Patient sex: F
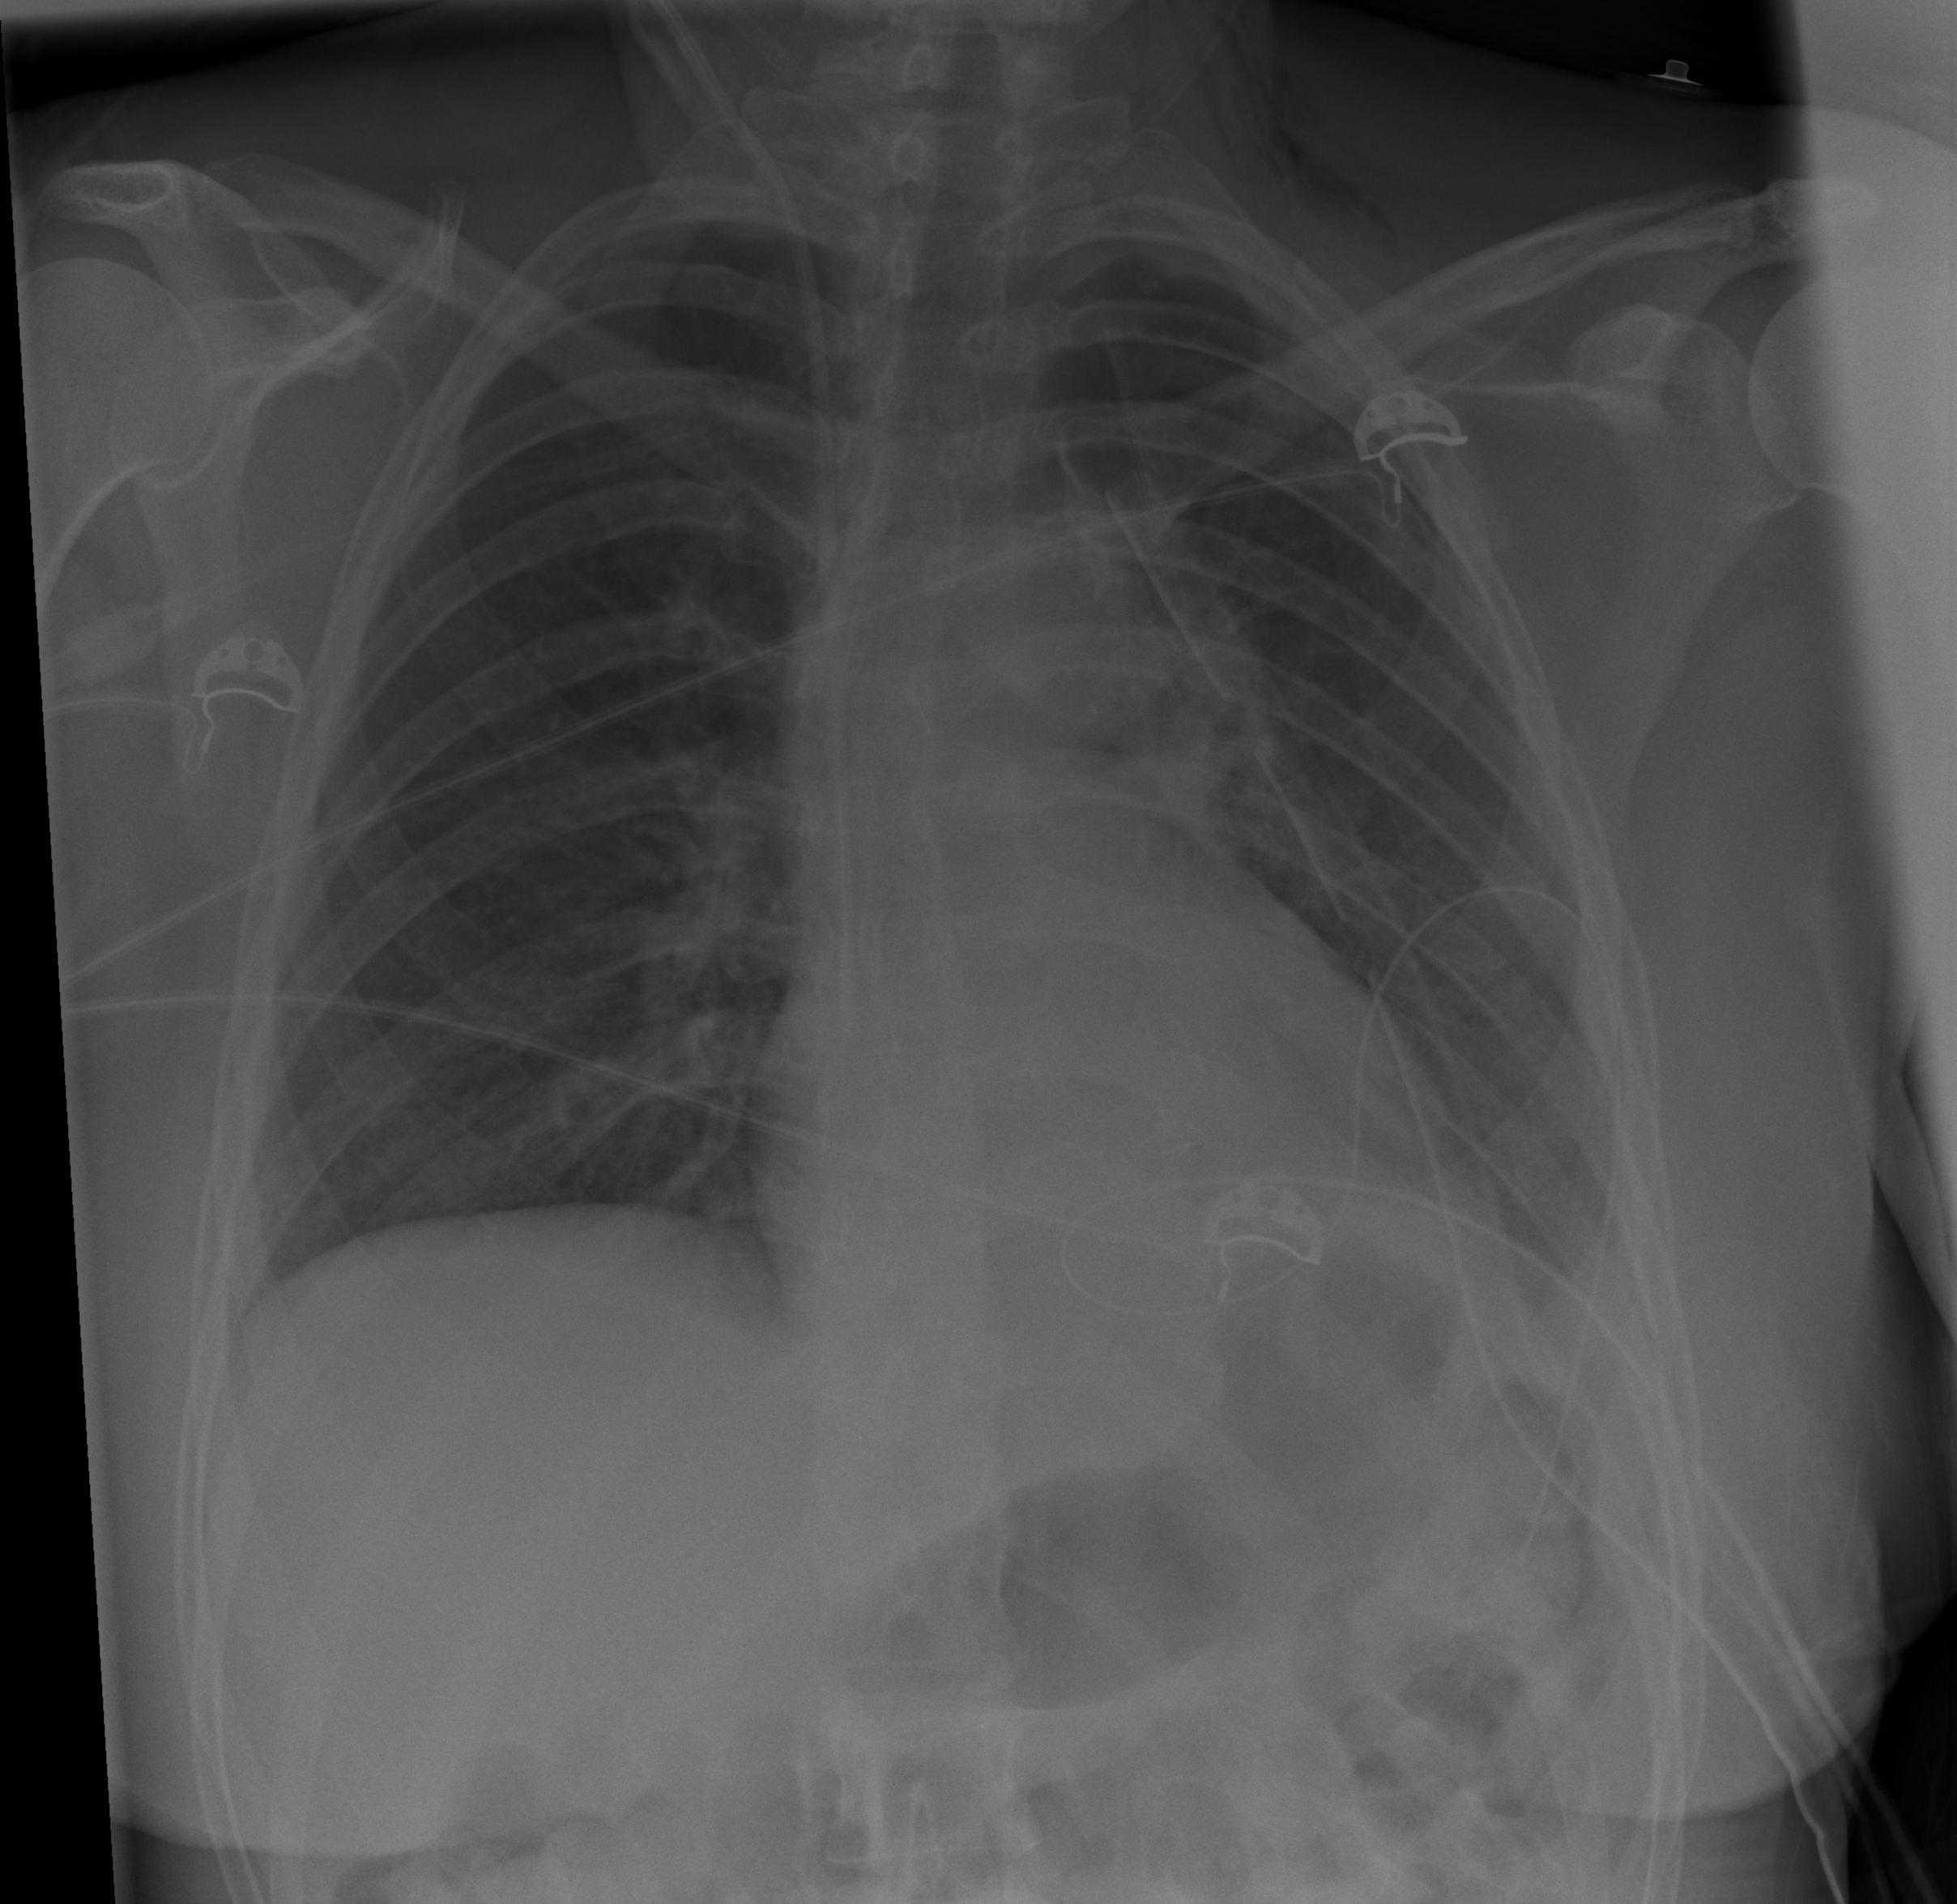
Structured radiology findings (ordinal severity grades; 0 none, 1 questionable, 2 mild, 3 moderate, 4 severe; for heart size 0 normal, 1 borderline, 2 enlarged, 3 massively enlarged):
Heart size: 1
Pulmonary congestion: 0
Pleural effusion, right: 0
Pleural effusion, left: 2
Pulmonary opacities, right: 0
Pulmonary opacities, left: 0
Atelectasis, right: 0
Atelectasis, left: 2